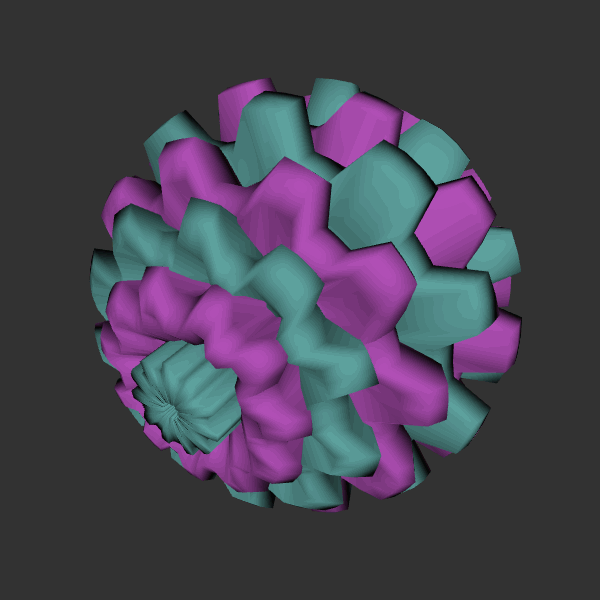
Background: dark